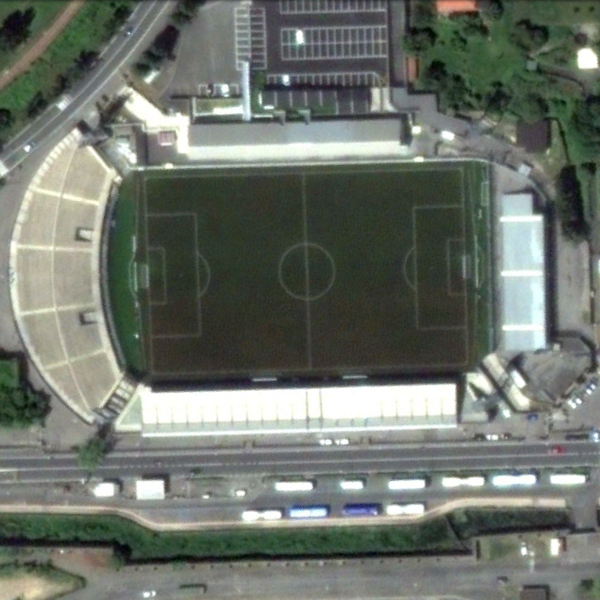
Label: Stadium